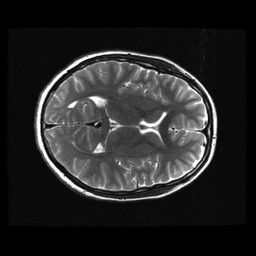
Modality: T2w
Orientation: axial
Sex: male
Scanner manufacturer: ge
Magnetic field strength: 3 T
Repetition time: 5 s
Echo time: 0.1012 s